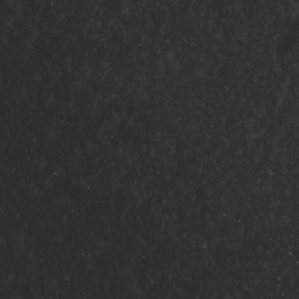
Label: non_frost